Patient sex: M
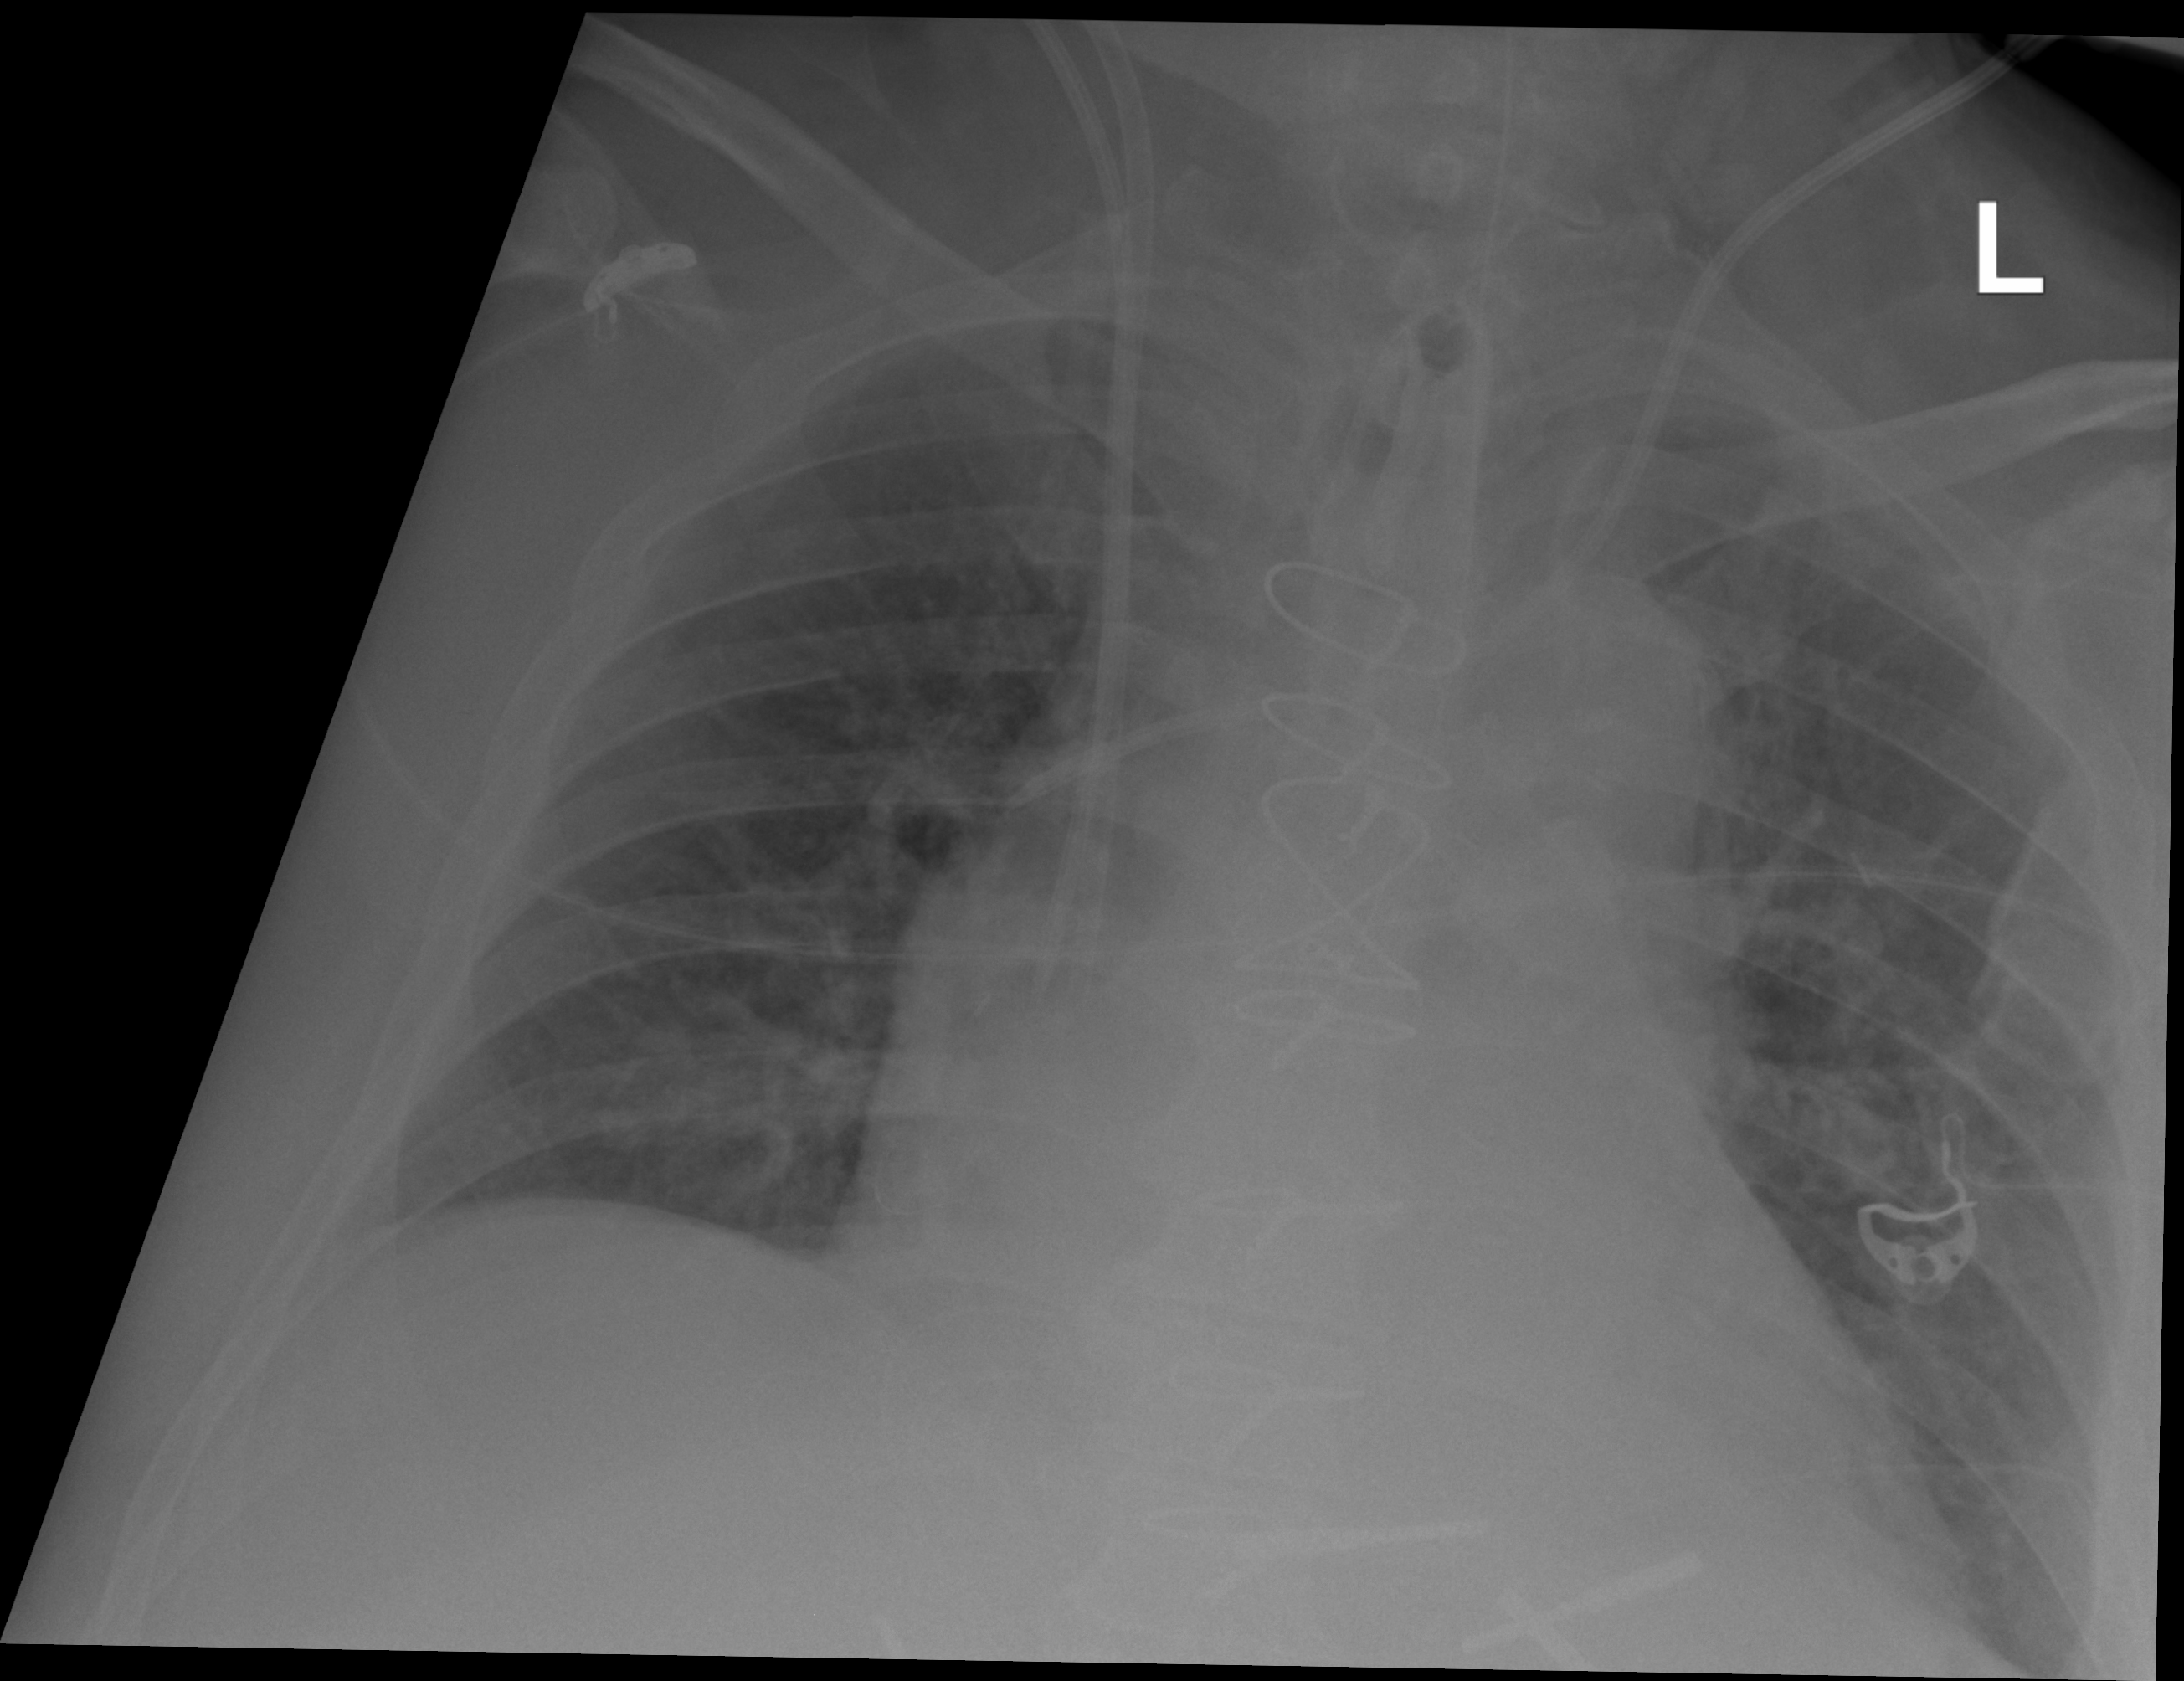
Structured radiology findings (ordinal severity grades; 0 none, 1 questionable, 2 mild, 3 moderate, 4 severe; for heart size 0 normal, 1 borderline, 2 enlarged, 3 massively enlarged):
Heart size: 2
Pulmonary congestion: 2
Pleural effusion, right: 0
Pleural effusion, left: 0
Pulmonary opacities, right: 0
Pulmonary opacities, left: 1
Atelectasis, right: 2
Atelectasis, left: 2